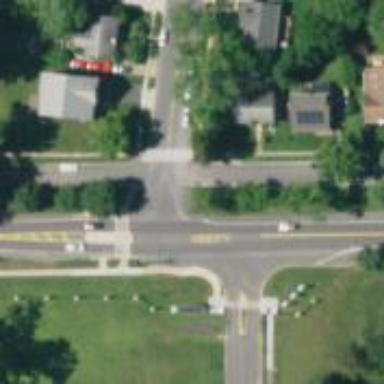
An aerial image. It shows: Unmarked crossing on footway.